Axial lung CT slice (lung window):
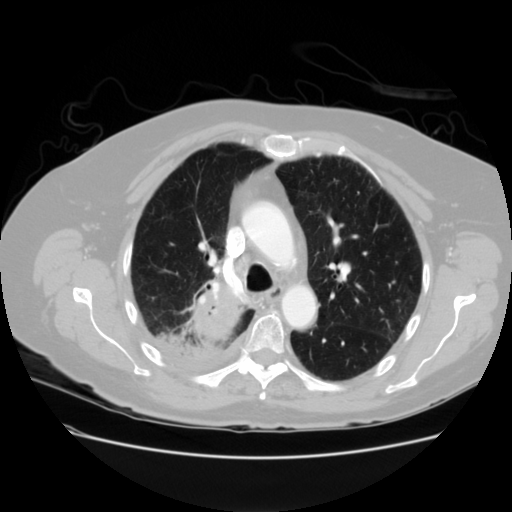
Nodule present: no